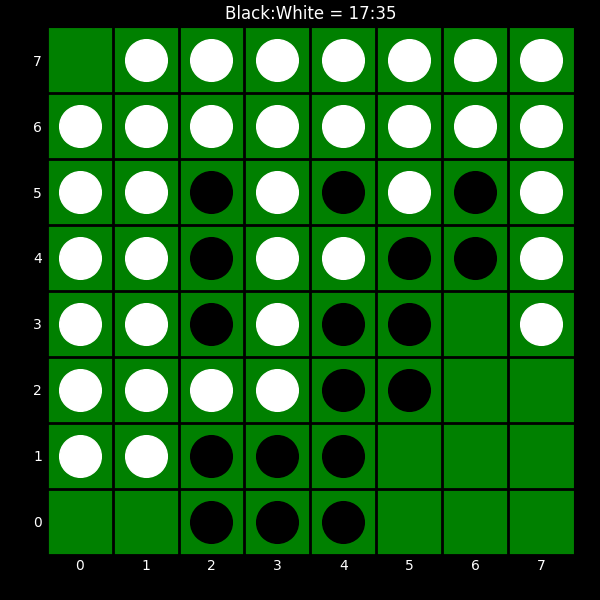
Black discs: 17
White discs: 35